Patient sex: M
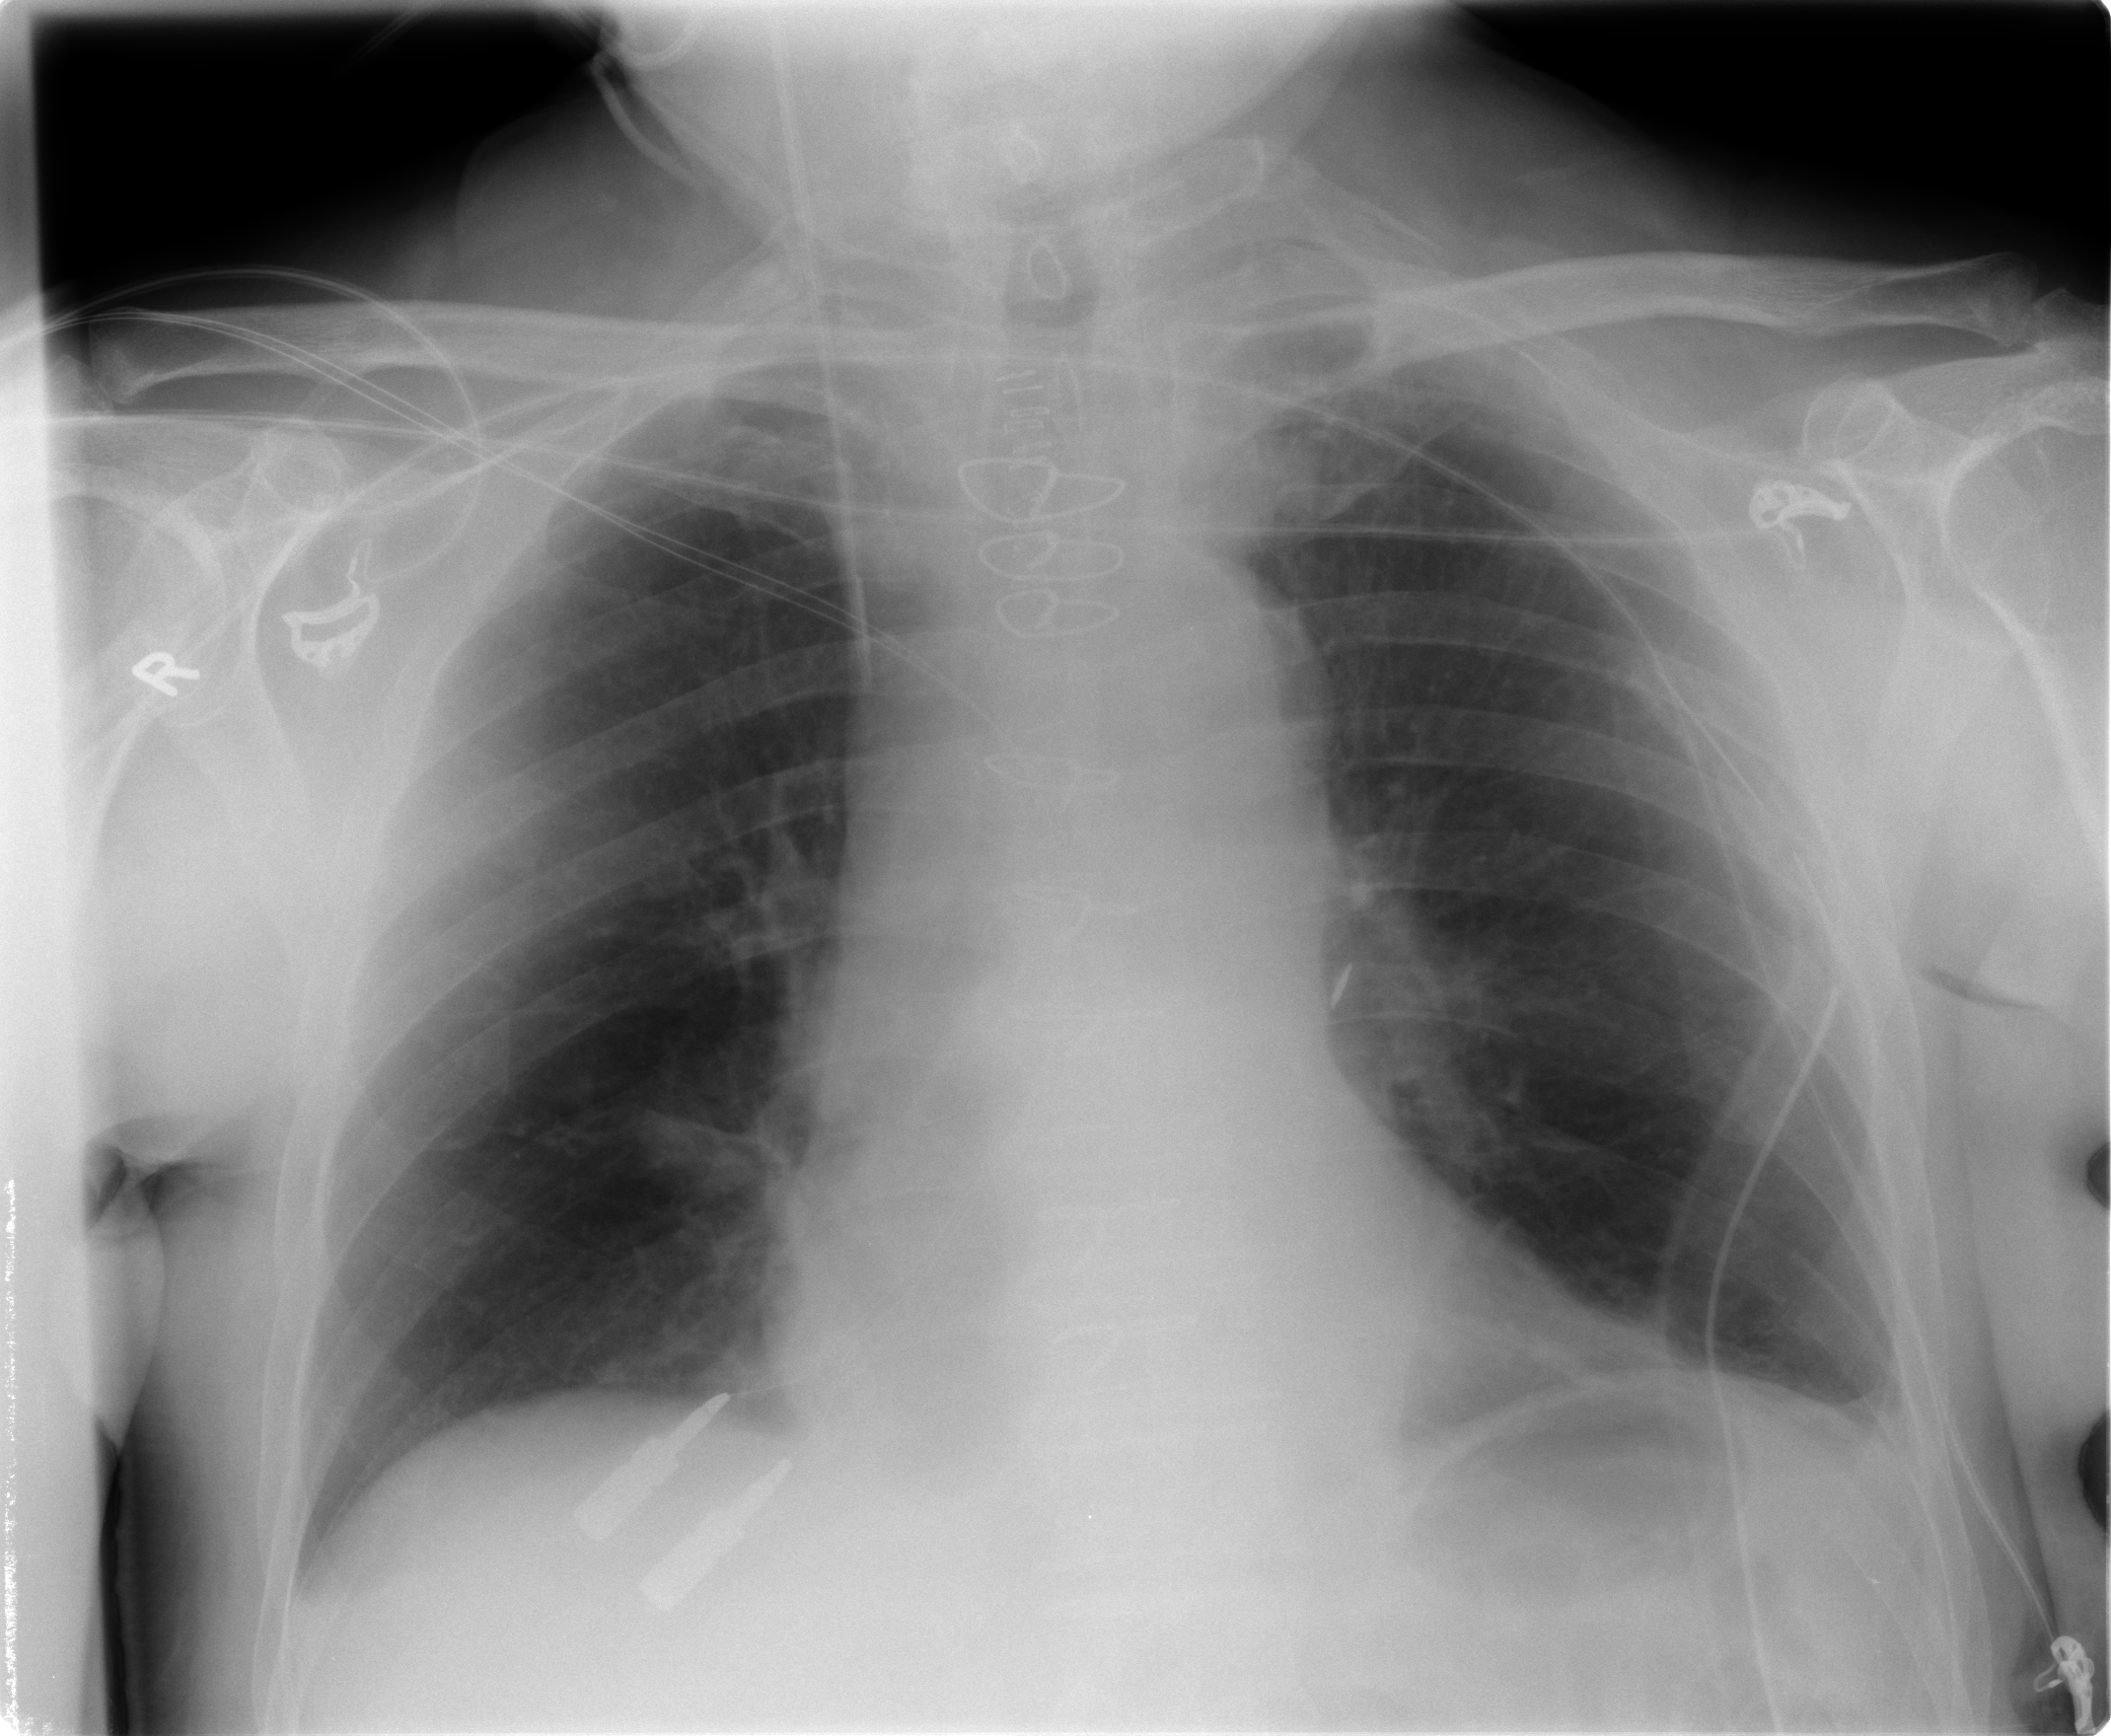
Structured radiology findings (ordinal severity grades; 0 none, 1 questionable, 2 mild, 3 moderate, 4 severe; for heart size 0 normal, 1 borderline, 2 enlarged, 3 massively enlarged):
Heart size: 0
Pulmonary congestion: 0
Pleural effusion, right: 0
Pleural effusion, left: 0
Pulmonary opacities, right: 0
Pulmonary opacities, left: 0
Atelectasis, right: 0
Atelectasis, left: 2